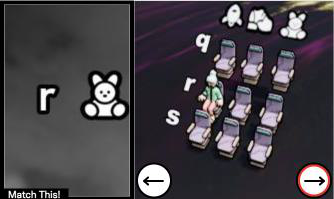
Task: seats
Answer: no